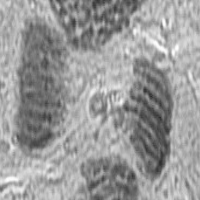
Label: telophase